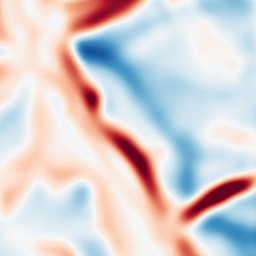
Category: multiscale
Decomposition family: log
Decomposition parameters: sigma: 10
Upsampling method: cubic_mitchell
Upsampling parameters: scale: 2
Upsampling scale: 2